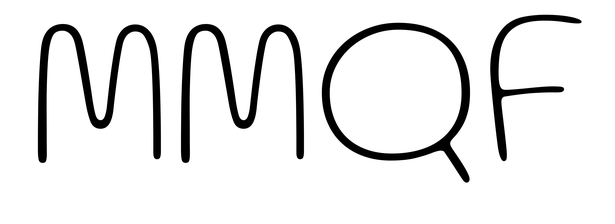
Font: Gluten_Thin